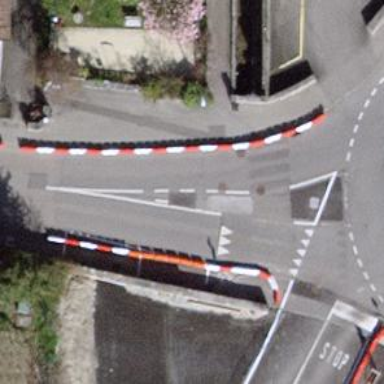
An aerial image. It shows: Zebra crossing on the road.